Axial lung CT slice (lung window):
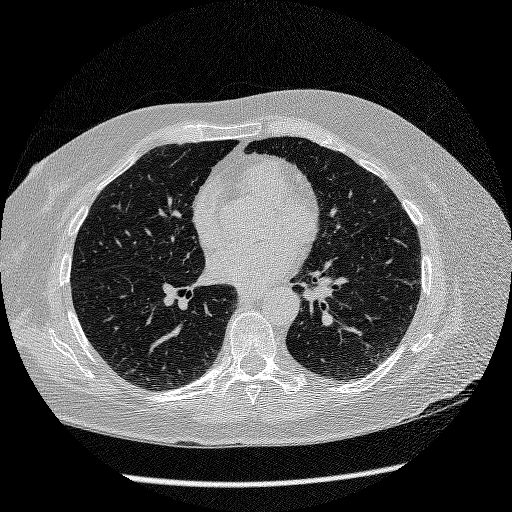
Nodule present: no